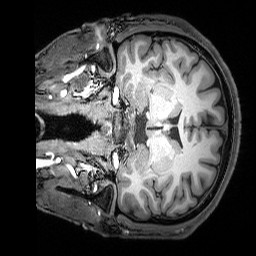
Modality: T1w
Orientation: coronal
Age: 23
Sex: male
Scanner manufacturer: siemens
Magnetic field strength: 3 T
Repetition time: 2.53 s
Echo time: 0.00388 s